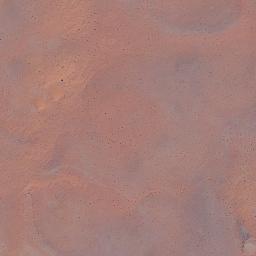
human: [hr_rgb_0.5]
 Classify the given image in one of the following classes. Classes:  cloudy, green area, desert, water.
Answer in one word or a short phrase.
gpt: desert